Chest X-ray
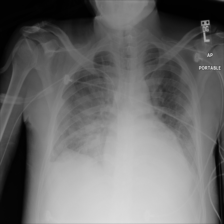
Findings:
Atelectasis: negative
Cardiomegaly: positive
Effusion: positive
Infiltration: positive
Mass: negative
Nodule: negative
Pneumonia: negative
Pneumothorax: negative
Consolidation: negative
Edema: negative
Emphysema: negative
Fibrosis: negative
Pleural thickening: negative
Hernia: negative